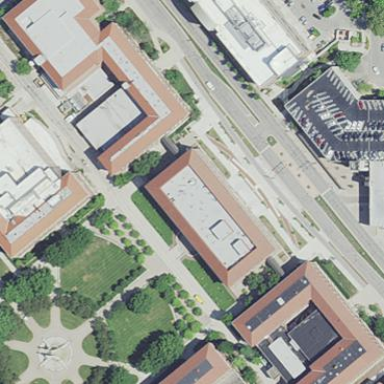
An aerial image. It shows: View of university building.